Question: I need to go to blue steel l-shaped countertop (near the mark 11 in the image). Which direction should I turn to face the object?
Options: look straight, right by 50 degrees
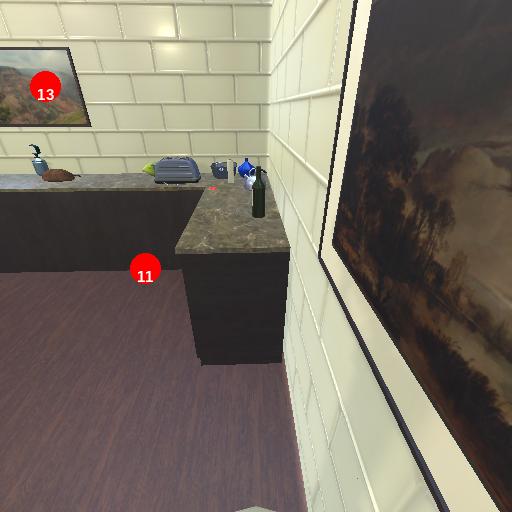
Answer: look straight